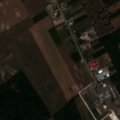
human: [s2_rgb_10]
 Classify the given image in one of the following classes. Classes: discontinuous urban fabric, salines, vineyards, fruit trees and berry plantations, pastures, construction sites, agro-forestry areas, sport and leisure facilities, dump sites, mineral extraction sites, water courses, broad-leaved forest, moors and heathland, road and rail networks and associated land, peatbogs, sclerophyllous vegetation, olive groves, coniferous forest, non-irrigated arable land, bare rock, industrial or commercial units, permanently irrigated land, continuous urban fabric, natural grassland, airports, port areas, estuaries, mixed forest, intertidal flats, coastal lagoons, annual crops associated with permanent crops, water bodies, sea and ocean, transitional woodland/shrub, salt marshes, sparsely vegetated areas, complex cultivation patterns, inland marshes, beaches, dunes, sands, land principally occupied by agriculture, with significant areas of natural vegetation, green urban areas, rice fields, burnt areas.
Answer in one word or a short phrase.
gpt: discontinuous urban fabric, road and rail networks and associated land, non-irrigated arable land, complex cultivation patterns, land principally occupied by agriculture, with significant areas of natural vegetation, broad-leaved forest, coniferous forest